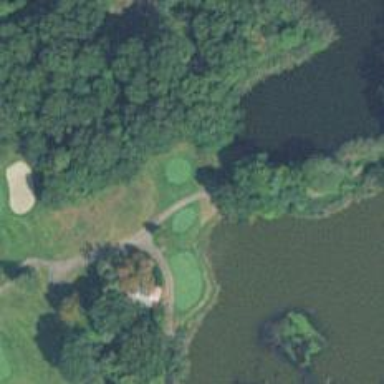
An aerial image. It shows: Path for both roads and golfers.